Chest X-ray. View position: PA
Patient age: 66
Patient sex: F
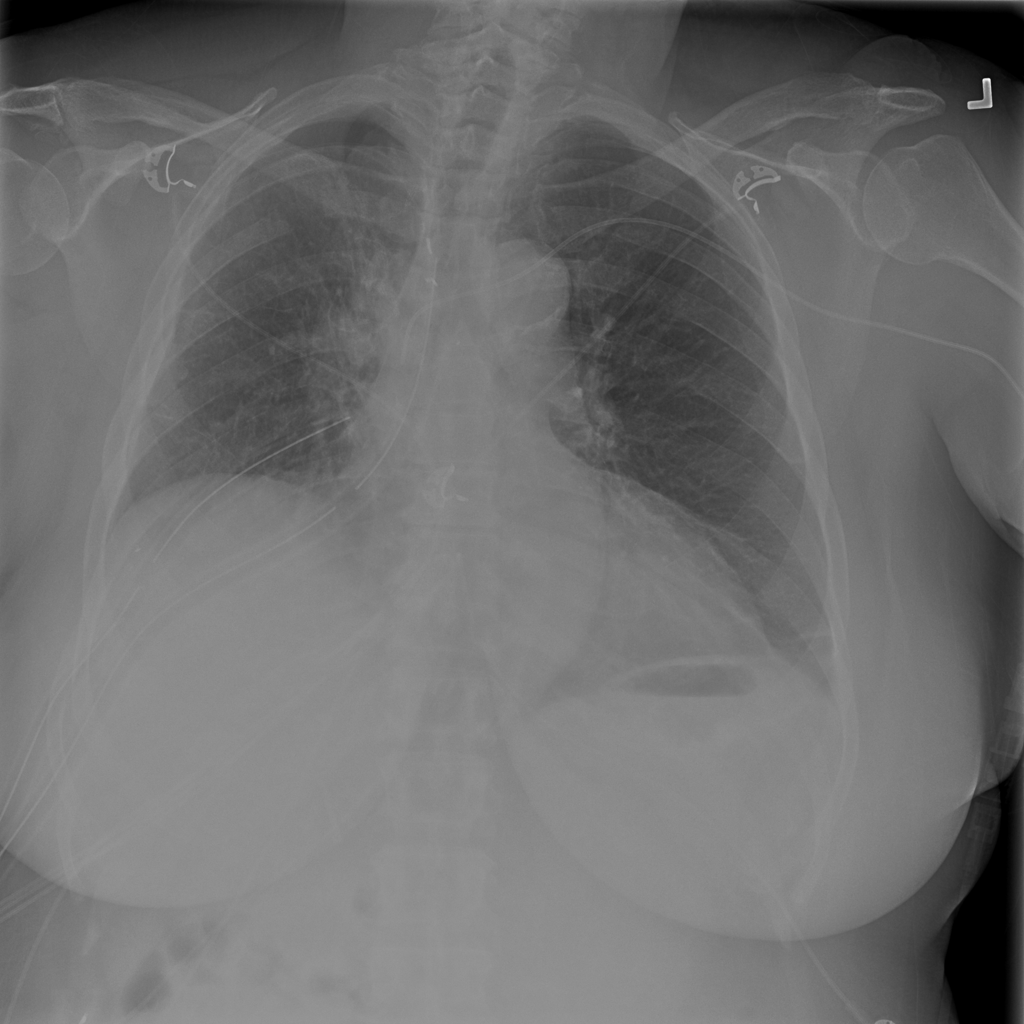
Finding: Pneumothorax